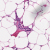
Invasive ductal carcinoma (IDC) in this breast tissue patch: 0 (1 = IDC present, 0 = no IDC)